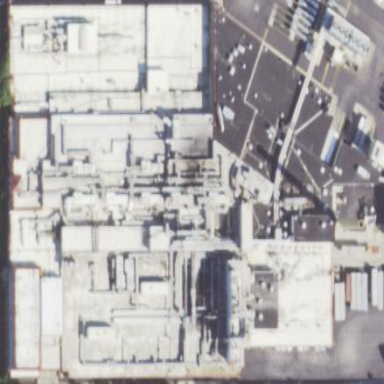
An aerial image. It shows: Industrial building.